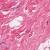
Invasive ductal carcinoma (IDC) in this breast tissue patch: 0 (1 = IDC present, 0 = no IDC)